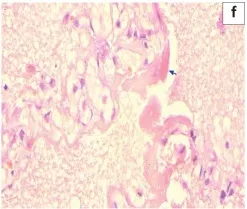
Haematoxylin and eosin staining of lung tissue samples from a 55 year old male patient with COVID-19 (37 Military Hospital, Accra, Ghana, May 2020). (f) Interstitial widening, pulmonary oedema and prominent hyaline membranes (blue arrow).
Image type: pathology (h&e)